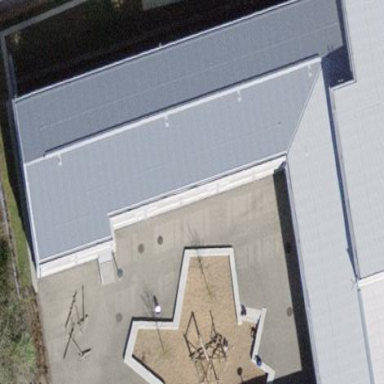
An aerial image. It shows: School building.